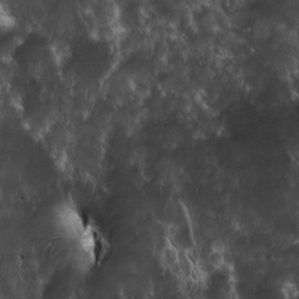
Label: non_frost